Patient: sex M, age 45
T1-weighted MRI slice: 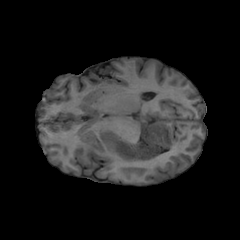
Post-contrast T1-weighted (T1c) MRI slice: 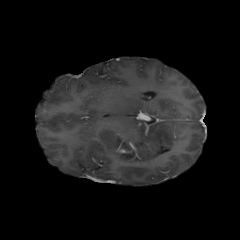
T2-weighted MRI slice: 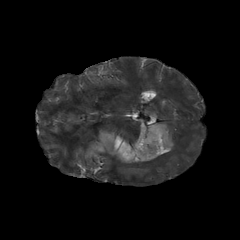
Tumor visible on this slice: yes
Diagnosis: Astrocytoma, IDH-mutant
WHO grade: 2